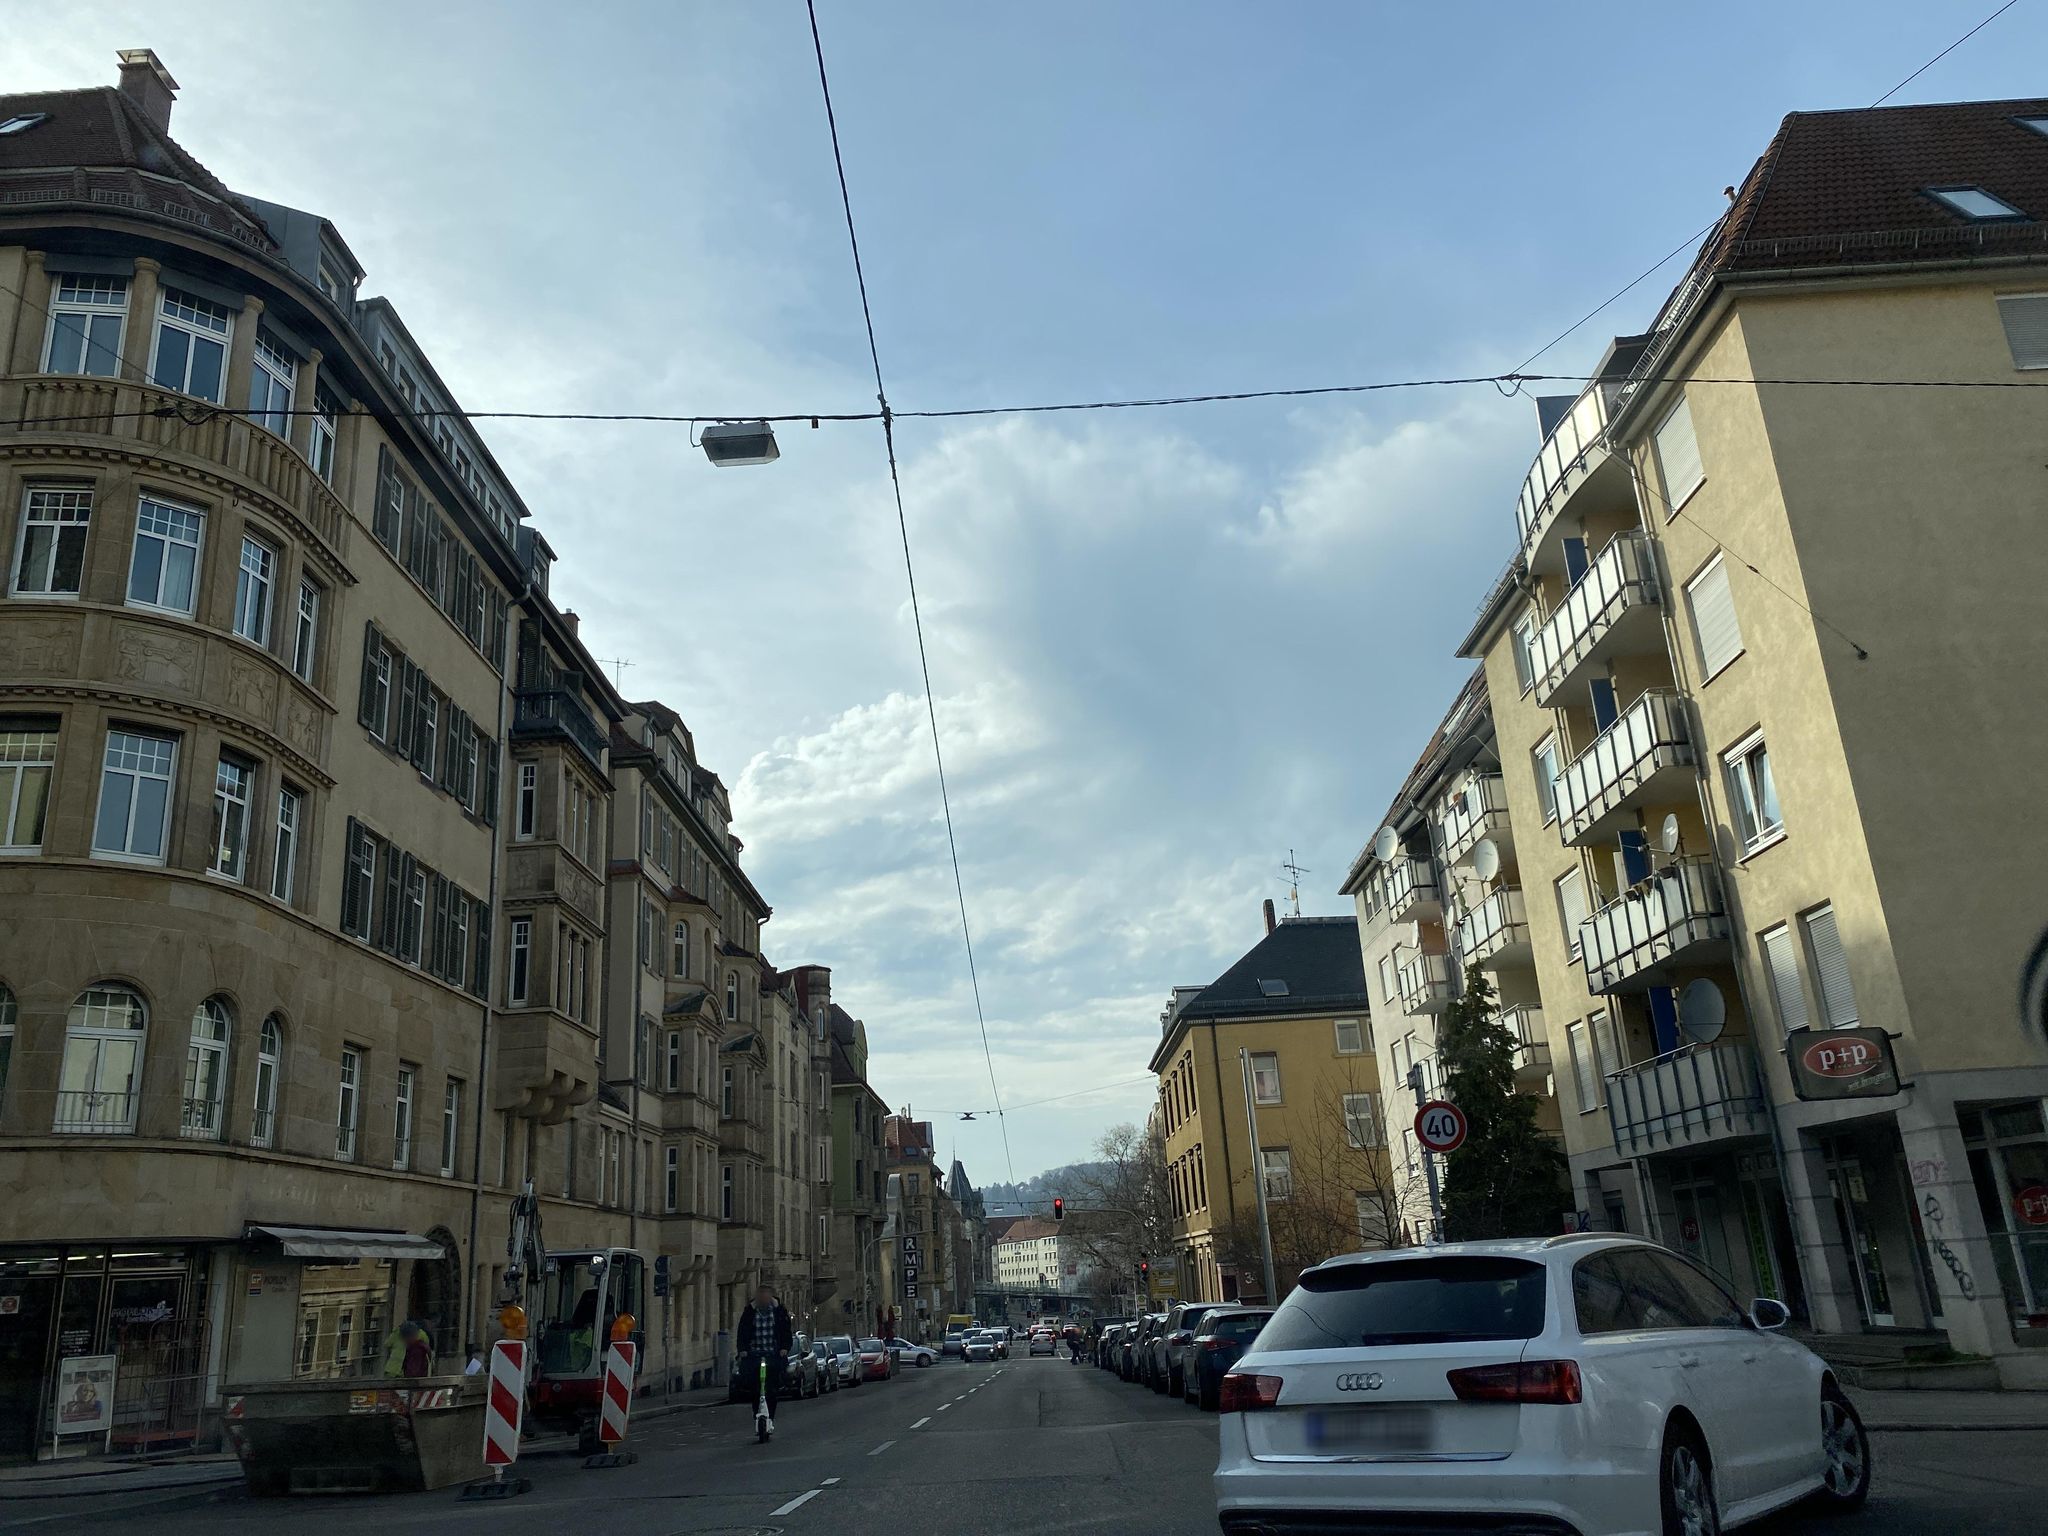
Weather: cloudy
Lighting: day
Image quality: good
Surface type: driving surface
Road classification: tertiary
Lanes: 2
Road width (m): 10.7
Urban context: urban centre
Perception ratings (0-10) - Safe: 5.42, Lively: 7.54, Beautiful: 6.09, Boring: 2.85, Depressing: 4.07, Wealthy: 8.23